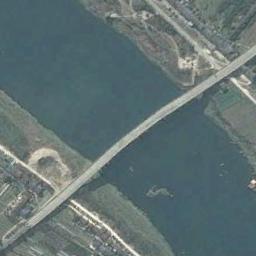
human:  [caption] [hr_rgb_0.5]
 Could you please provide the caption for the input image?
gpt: A bridge connects the land on both sides of the turquoise water  There are many buildings and roads and large green areas on the land .

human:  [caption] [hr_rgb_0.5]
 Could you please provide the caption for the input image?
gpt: There is a bridge over the river between the farmlands .

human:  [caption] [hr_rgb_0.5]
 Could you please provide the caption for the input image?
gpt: A bridge built on a dark green river and some green plants on both sides of the river .

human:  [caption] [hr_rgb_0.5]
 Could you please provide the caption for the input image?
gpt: On one side of the river, There are farmland  And on the other side, There are settlements .

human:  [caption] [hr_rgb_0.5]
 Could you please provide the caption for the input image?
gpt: Numerous green plants are around the bridge .